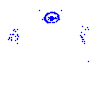
Particle: pion